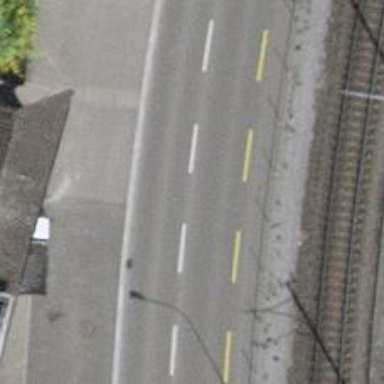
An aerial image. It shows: Asphalt road classified as primary highway.